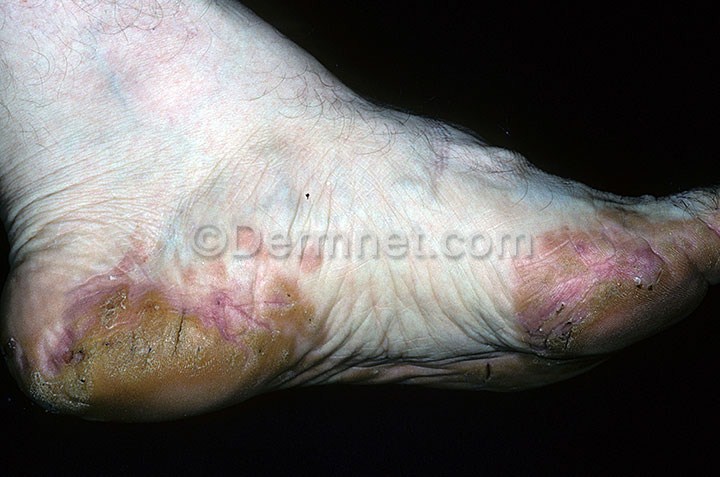
Disease: Eczema Photos